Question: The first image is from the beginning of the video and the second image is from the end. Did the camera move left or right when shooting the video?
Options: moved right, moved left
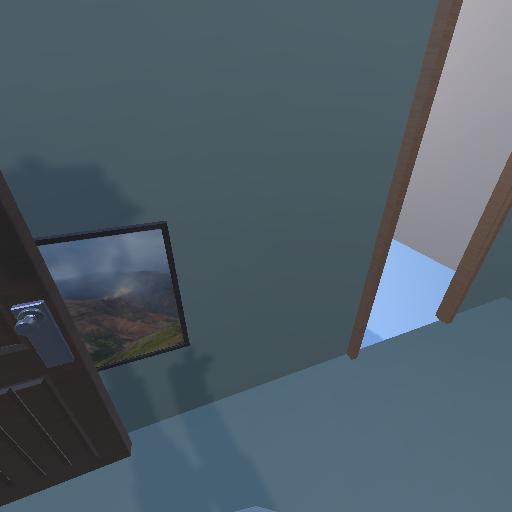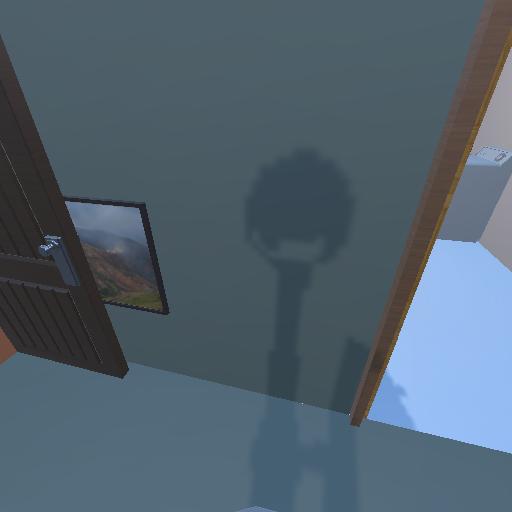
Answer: moved right